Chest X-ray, PA view. Patient: 42 years old, sex M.
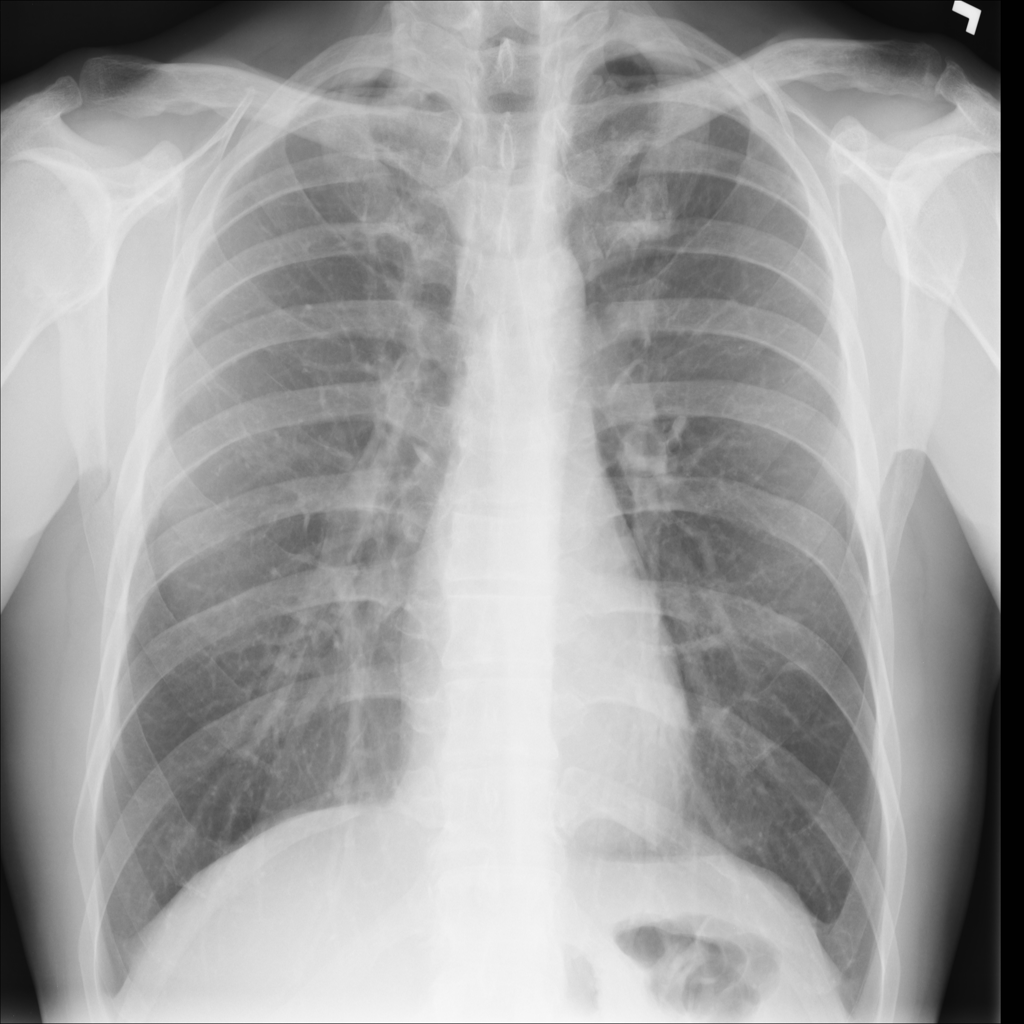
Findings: No Finding